Question: I have a table in which I have applied some css i.e.
'''
table tr{
border:1px solid black;
}
'''
The problem is wherever tr is empty the border is not being show. I have attached a snapshot. I need to know where I am wrong.
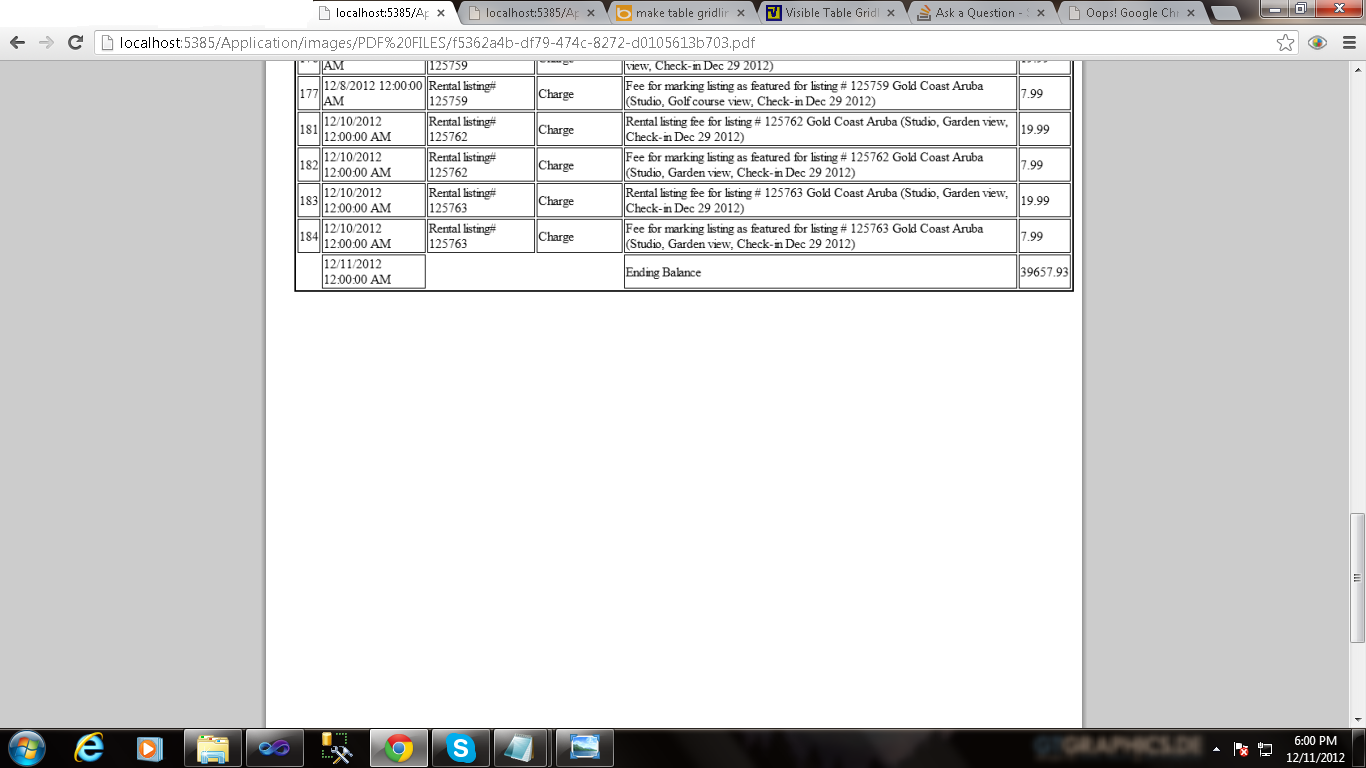
Answer: add ' ' whereever value is not being shown.